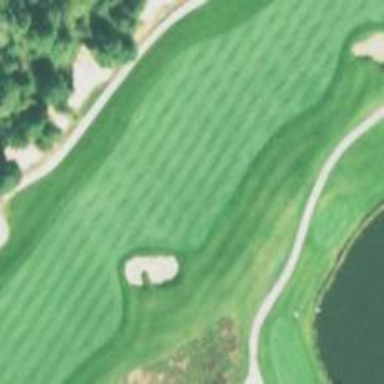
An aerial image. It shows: Golf hole.